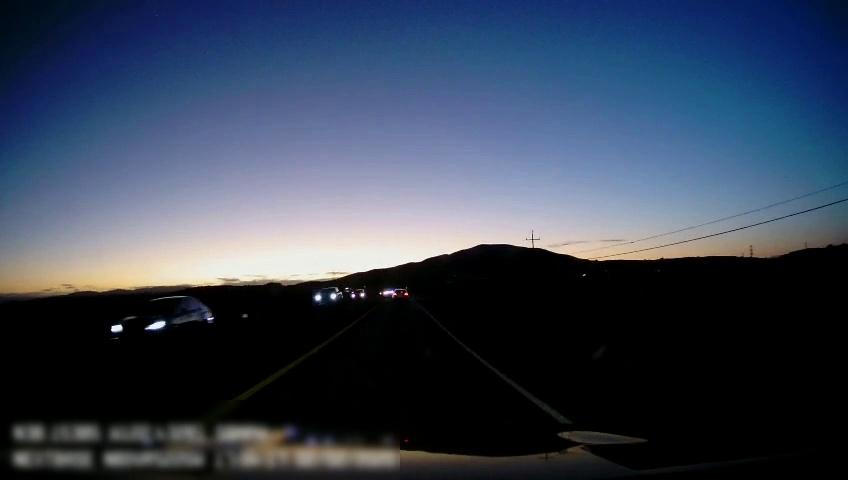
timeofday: Dusk/Dawn/Twilight
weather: Other
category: Drivable Space
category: Vehicles | Car
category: Vehicles | SUV
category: Vehicles | Car
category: Vehicles | Car
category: Lanes | Current Lane
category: Lanes | Current Lane